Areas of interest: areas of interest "Nan Shan Internet Innovation and Creative Services Hub Phase II"
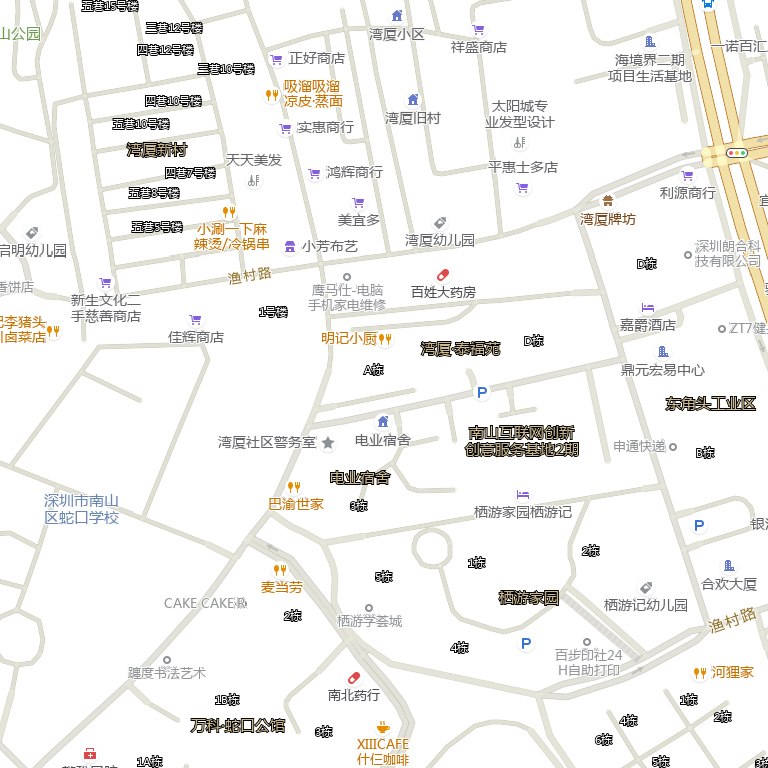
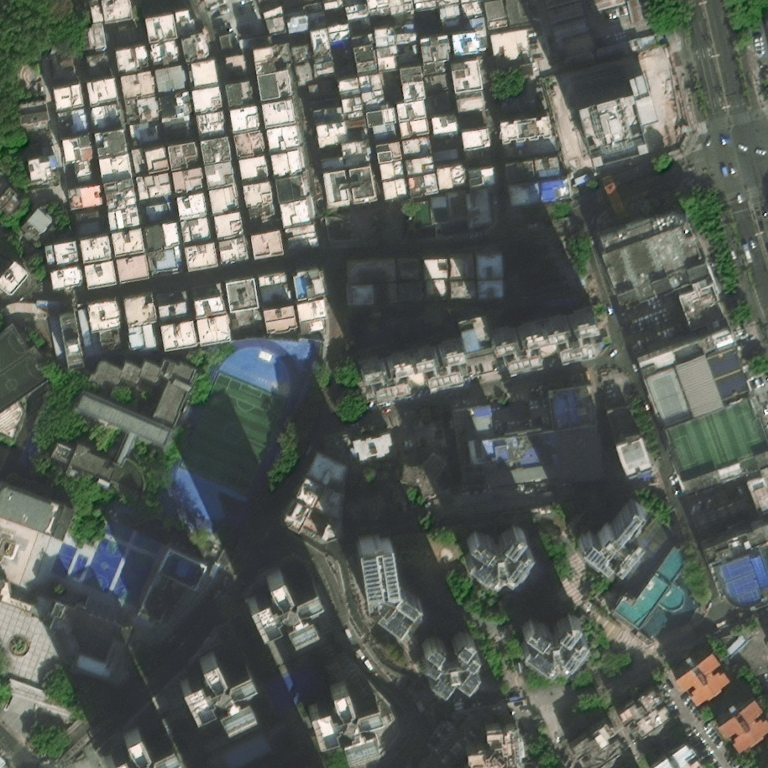